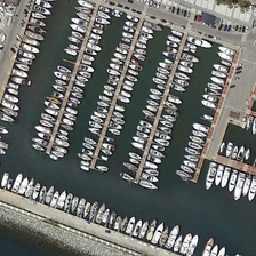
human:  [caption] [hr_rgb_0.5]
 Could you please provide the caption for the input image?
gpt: A large number of cars were parked on the road to the port.

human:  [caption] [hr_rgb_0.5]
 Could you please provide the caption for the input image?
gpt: Many cars are parked on the harbor road.

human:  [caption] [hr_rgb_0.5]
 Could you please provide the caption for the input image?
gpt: Many white ships anchored at the harbor.

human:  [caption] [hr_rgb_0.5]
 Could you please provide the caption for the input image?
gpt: A large number of white ships were moored in the port.

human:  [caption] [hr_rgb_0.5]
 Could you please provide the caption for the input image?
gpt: a large number of white ships parked in the port.